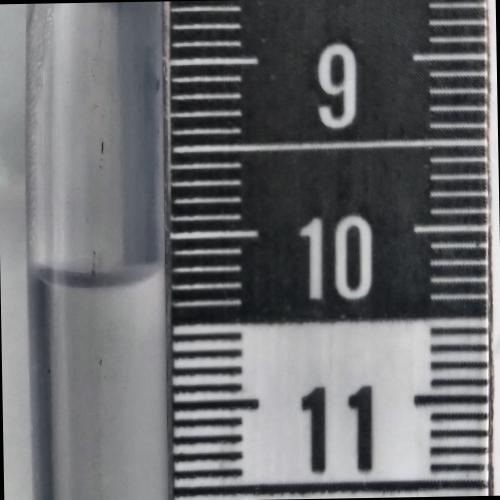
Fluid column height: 10.2 cm